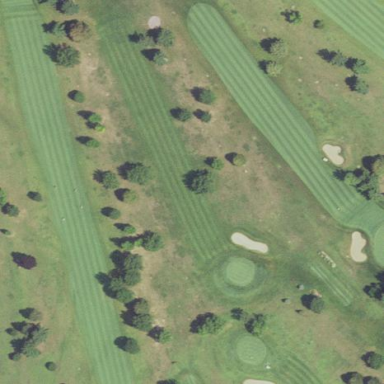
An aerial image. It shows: Golf fairway surrounded by grass.